Question: App center for Worklight 6.1 works fine on emulator but on real device, after the splash screen, it gets stuck on a white screen.

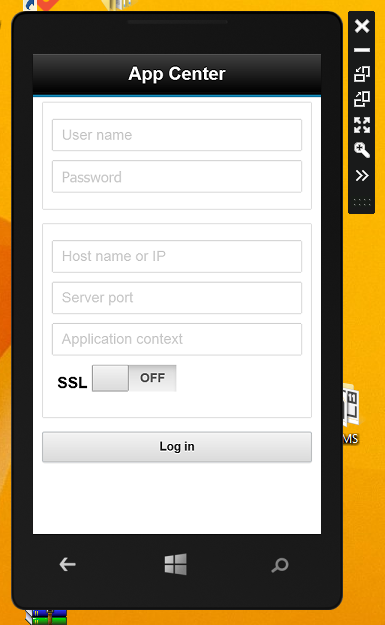
Answer: Maybe are you using a Windows Phone emulator and a Windows Phone real device?
There is a known issue with Cordova on WP 8.1 which leads to this white screen issue: <URL>
This issue should be soon fixed as Cordova 3.6.0 will soon be released.
Concerning your question about wether it is necessary to code-sign the application to run it on a real device... If you debug it from you Visual Studio project and choose a real device instead of an emulator, it will get installed on your physical device without being code-signed. However, this unsigned version of IBM Application Center will not be able to identify properly which apps from the Application Center catalog are installed or not. Using this is often suitable for developing, but for the final test phase or the production use, you have to get a code-signing certificate, and code-sign your Application Center XAP file as well as all the apps you want to provide in the catalog with this XAP file. You of course will also have to enroll your device using the corresponding enrolment token before being able to install any code-signed XAP on the device.
This is the only way to test that your Application Center mobile client is running as expected.